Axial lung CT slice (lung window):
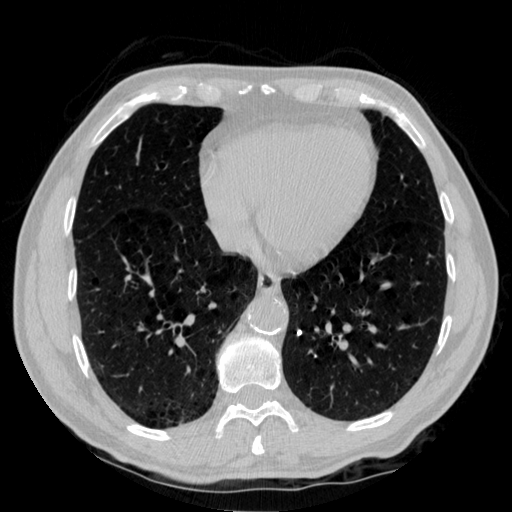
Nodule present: no